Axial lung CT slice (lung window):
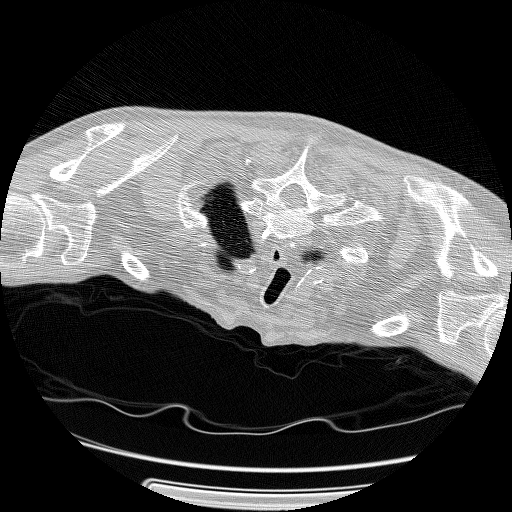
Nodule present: no